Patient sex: M
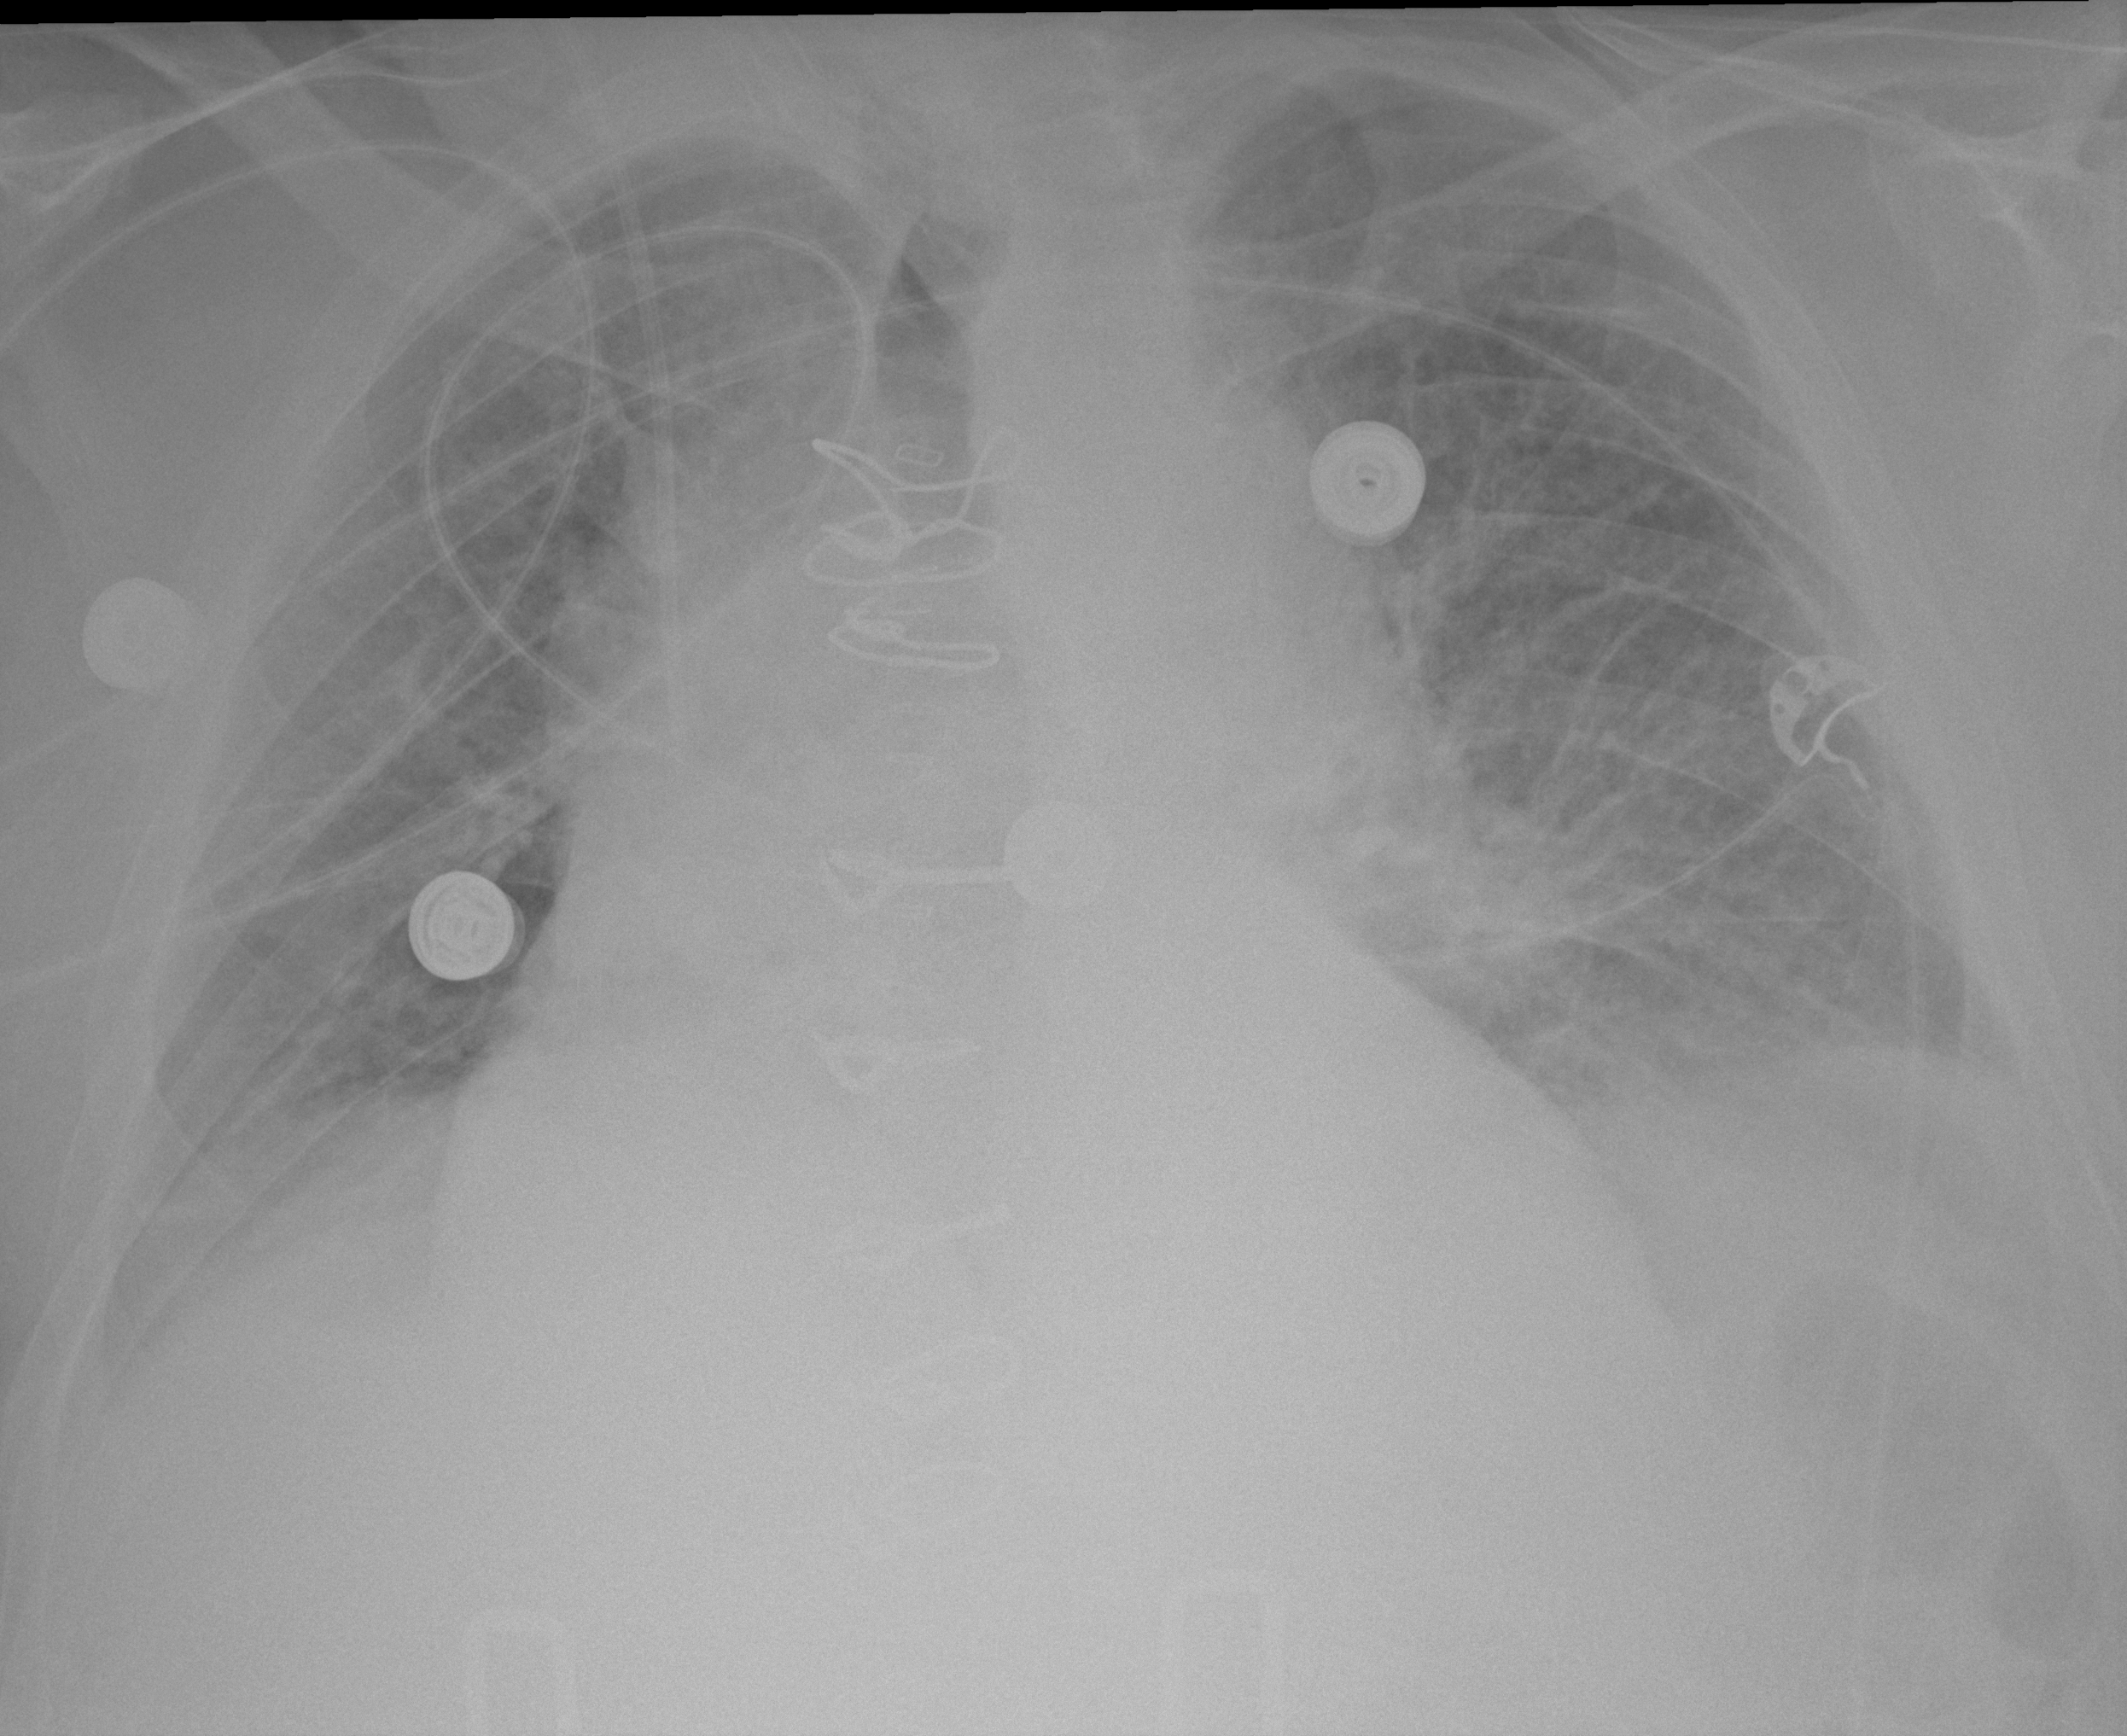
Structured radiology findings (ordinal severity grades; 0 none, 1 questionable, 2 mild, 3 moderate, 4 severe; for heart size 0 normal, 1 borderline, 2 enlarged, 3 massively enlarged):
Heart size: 2
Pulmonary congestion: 2
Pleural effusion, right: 0
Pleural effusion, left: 2
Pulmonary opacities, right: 0
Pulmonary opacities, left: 0
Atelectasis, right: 1
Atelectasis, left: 2